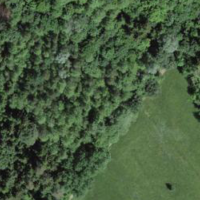
EUNIS habitat code: 45
Species observed at this site:
Populus tremula